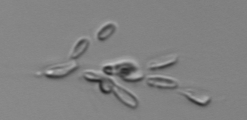
Label: Dinobryon